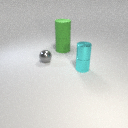
large green rubber cylinder to the right of small gray metal sphere